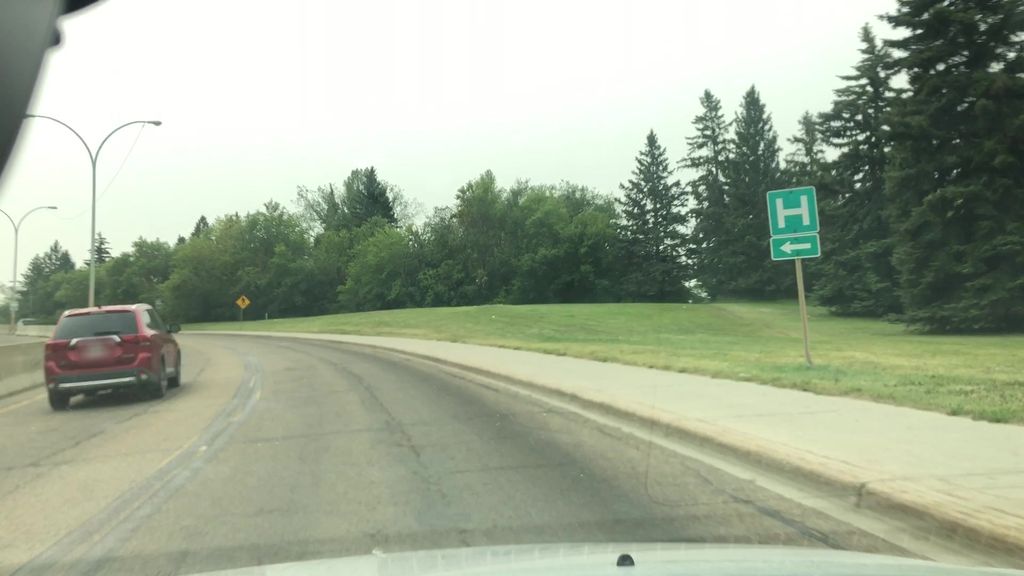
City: edmonton